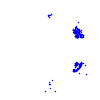
Particle: electron